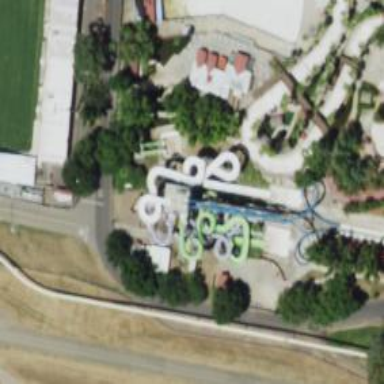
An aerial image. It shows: Covered bridge leading to water slide attraction.